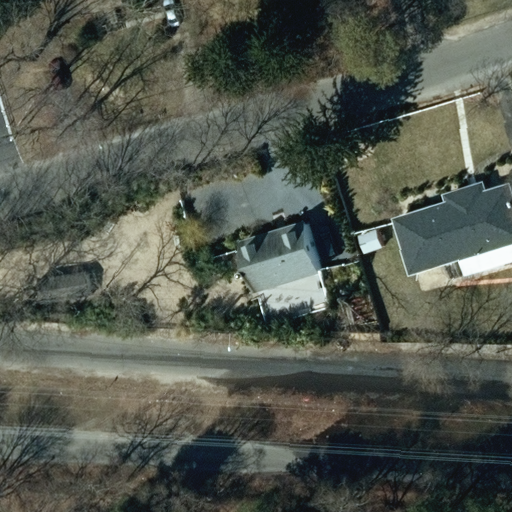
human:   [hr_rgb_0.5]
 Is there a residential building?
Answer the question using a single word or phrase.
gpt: yes

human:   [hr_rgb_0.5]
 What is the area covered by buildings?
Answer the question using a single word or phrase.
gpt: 457m2

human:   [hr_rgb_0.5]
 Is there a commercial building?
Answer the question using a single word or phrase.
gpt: no

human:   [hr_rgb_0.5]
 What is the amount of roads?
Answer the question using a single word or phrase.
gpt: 3

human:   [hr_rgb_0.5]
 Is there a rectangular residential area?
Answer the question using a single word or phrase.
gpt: yes

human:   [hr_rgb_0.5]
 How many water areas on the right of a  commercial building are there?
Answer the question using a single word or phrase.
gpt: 0

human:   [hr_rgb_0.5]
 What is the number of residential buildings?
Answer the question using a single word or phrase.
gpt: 3

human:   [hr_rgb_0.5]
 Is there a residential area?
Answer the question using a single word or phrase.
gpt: yes

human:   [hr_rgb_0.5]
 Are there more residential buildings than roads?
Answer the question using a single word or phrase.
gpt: no

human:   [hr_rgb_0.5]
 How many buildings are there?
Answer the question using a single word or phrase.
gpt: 3

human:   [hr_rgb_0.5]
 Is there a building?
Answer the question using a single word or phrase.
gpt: yes

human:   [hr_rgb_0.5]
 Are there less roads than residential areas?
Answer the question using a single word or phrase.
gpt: no

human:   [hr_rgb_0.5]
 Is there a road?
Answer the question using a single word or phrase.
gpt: yes

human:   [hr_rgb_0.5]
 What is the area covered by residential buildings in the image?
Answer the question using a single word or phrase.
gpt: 457m2

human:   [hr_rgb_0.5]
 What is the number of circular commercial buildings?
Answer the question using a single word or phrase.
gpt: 0

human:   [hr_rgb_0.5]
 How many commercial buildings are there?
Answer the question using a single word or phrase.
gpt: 0

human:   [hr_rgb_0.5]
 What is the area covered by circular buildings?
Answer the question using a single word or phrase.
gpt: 0m2

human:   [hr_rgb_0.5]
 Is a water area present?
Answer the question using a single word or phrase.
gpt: no

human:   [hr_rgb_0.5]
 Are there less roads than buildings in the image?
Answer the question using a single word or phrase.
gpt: no

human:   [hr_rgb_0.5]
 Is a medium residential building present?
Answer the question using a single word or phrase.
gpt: yes

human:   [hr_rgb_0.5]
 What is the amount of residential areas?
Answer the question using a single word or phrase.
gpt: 1

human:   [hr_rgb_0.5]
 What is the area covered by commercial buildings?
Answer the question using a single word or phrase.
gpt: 0m2

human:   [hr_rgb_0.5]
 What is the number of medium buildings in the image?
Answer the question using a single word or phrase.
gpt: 2

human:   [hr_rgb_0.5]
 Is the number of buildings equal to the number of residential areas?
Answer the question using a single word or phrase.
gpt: no

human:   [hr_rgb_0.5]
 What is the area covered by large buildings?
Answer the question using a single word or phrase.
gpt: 0m2

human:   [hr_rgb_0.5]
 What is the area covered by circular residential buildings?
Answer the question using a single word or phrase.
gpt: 0m2

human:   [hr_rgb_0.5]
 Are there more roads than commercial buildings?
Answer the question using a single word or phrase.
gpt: yes

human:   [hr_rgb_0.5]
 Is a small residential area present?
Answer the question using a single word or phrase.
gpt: no

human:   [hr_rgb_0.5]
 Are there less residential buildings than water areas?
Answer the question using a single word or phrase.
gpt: no

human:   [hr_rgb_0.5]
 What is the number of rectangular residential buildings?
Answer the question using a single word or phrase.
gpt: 1

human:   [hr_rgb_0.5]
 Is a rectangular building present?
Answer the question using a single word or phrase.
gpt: yes

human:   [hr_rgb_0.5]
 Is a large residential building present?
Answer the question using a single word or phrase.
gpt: no

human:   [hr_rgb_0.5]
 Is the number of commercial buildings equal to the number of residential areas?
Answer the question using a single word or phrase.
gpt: no

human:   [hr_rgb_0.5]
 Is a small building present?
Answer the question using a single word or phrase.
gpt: yes

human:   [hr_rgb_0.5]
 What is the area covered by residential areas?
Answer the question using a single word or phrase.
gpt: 10619m2

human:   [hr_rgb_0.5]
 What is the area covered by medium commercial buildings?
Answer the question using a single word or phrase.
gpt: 0m2

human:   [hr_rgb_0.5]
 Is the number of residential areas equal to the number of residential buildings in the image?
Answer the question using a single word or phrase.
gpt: no

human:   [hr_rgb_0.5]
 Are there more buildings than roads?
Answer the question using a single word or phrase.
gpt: no

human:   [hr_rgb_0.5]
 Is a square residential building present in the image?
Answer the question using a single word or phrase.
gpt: no

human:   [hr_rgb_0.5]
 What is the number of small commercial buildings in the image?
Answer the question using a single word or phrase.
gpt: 0

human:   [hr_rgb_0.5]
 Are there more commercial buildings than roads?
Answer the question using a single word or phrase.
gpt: no

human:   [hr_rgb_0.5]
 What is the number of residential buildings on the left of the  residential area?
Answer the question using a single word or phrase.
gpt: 0

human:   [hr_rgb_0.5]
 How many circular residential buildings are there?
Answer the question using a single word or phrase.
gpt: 0

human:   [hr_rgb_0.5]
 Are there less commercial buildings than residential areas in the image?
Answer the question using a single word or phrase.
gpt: yes

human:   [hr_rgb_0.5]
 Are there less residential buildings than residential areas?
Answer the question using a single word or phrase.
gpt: no

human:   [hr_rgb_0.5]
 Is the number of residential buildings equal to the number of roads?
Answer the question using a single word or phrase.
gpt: yes

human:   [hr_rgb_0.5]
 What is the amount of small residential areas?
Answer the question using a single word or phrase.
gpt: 0

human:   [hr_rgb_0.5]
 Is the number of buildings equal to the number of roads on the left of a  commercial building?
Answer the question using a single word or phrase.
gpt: no

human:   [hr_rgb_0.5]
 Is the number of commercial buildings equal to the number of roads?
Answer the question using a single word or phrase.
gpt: no

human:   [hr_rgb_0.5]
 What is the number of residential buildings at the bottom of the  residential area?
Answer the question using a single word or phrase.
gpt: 0

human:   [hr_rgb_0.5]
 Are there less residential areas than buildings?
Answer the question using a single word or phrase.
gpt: yes

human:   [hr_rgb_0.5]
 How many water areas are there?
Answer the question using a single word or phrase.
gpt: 0

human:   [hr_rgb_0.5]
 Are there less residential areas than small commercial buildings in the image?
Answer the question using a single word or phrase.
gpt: no

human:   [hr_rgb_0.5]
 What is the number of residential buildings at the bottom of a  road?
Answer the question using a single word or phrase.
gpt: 2

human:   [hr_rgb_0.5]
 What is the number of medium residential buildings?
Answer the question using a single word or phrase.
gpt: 2

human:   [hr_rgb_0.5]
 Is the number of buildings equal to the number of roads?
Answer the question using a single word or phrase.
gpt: yes

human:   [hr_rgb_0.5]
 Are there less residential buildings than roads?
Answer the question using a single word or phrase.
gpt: no

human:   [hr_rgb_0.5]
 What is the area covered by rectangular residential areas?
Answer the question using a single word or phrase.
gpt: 10619m2

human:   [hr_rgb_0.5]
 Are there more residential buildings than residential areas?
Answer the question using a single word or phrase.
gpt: yes

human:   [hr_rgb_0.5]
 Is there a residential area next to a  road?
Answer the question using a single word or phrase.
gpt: yes

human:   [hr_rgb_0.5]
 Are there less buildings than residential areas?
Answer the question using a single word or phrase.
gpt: no

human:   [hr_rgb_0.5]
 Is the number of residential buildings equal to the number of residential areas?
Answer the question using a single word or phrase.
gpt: no

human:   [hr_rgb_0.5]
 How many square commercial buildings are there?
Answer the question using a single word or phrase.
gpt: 0

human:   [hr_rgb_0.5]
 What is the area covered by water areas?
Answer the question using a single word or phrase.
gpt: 0m2